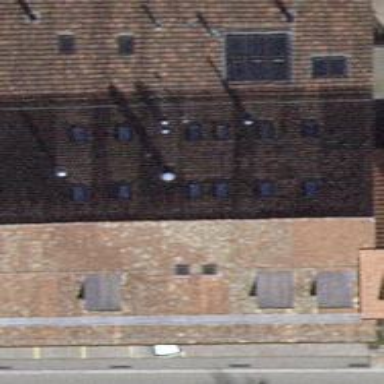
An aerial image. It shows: Building with tiled roof.